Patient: sex M, age 72
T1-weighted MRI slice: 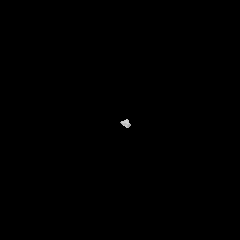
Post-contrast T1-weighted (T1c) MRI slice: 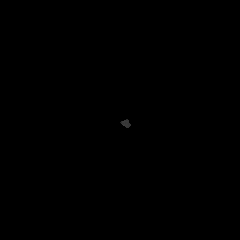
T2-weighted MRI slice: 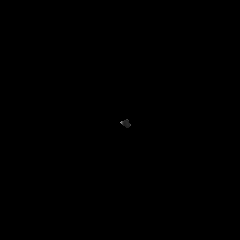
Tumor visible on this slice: no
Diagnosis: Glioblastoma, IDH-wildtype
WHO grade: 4